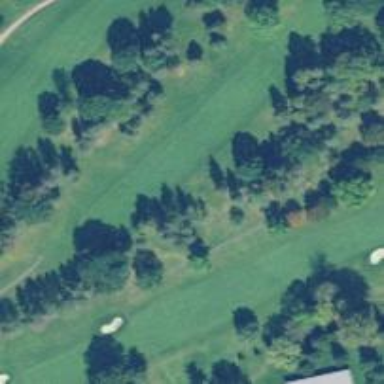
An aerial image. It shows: Golf fairway surrounded by grass.